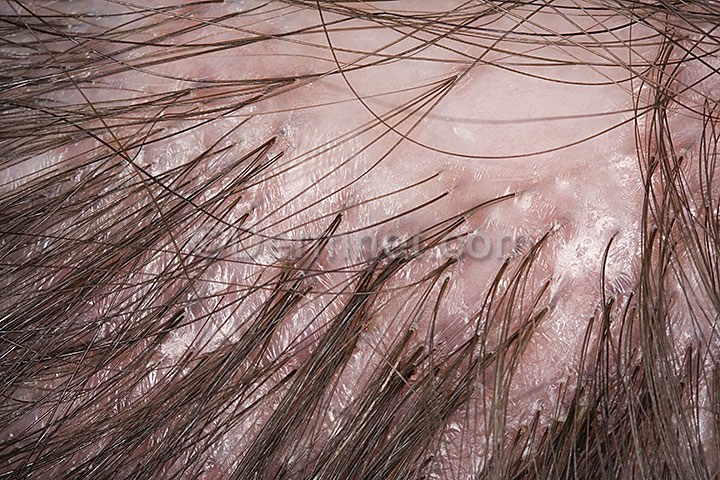
Disease: Hair Loss Photos Alopecia and other Hair Diseases